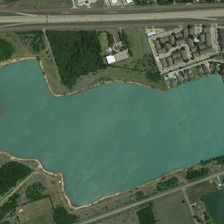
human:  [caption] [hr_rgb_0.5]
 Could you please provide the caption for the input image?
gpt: a residential area with a road passing by is near a irregular shaped pond together with some woods and grassy land .

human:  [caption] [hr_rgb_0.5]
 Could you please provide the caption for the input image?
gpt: this irregularly shaped blue pond is surrounded by woods and houses .

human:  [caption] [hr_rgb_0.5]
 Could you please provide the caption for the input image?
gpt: a residential area with a road passing by is near a irregular shaped pond together with some woods and grassy land .

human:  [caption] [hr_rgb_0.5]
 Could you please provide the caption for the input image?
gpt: a residential area with a road passing by is near a irregular shaped pond together with some woods and grassy land .

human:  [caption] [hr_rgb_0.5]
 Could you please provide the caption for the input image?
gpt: an irregular green pond is surrounded by many green plants and some buildings .